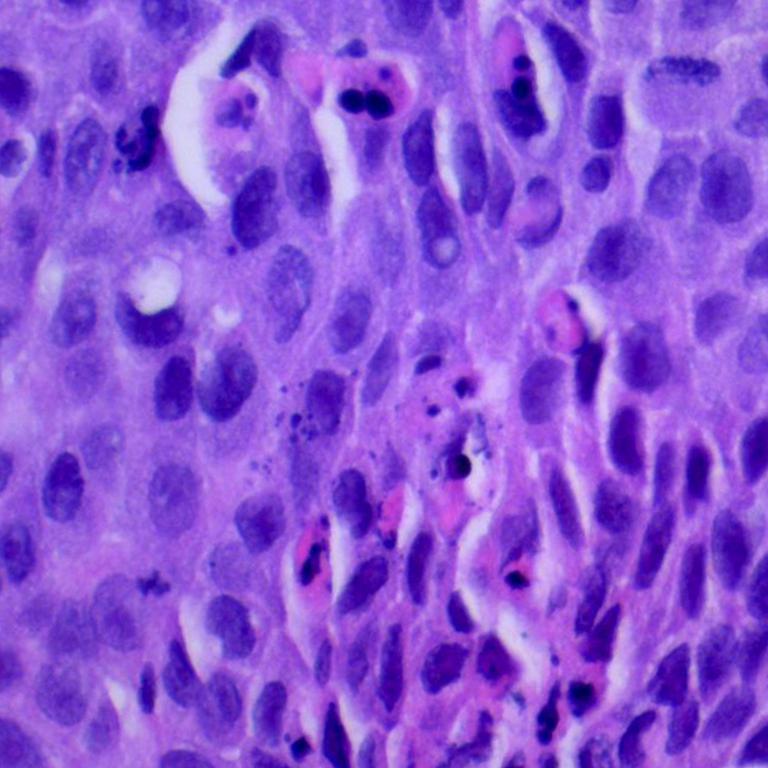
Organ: lung
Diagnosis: squamous carcinomas